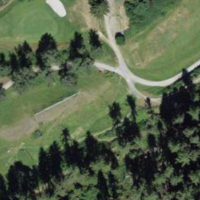
EUNIS habitat code: 43
Species observed at this site:
Primula veris